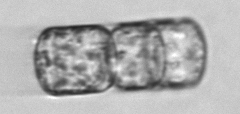
Label: Lauderia_annulata